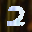
Label: 2